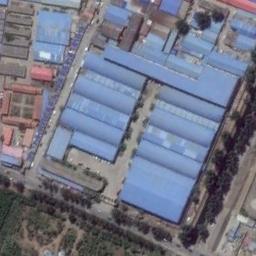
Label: industrial_area